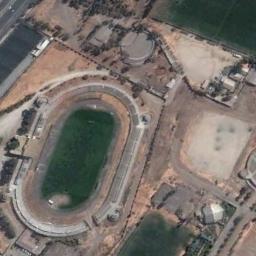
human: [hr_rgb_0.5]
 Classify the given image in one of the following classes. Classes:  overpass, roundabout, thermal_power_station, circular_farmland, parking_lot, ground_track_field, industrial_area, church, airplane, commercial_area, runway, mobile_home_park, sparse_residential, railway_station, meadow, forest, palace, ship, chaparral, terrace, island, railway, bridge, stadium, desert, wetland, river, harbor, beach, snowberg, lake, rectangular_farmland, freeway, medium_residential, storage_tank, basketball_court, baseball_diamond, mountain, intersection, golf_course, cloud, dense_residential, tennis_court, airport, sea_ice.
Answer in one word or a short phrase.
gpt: stadium